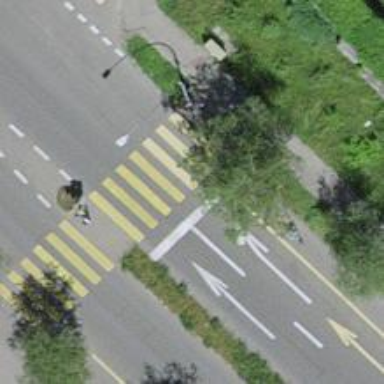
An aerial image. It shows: Crossing with traffic signals.